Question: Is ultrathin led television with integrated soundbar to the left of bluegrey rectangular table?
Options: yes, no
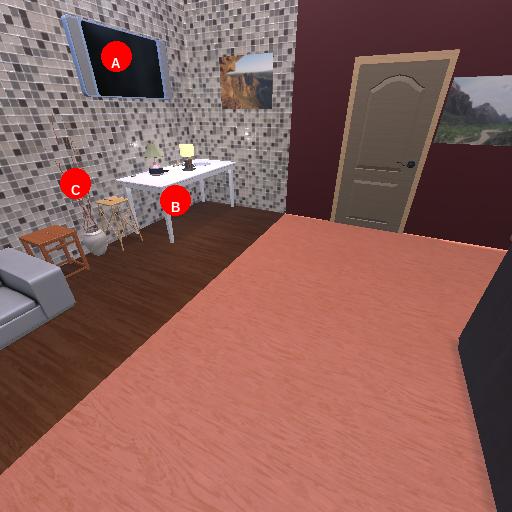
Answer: yes